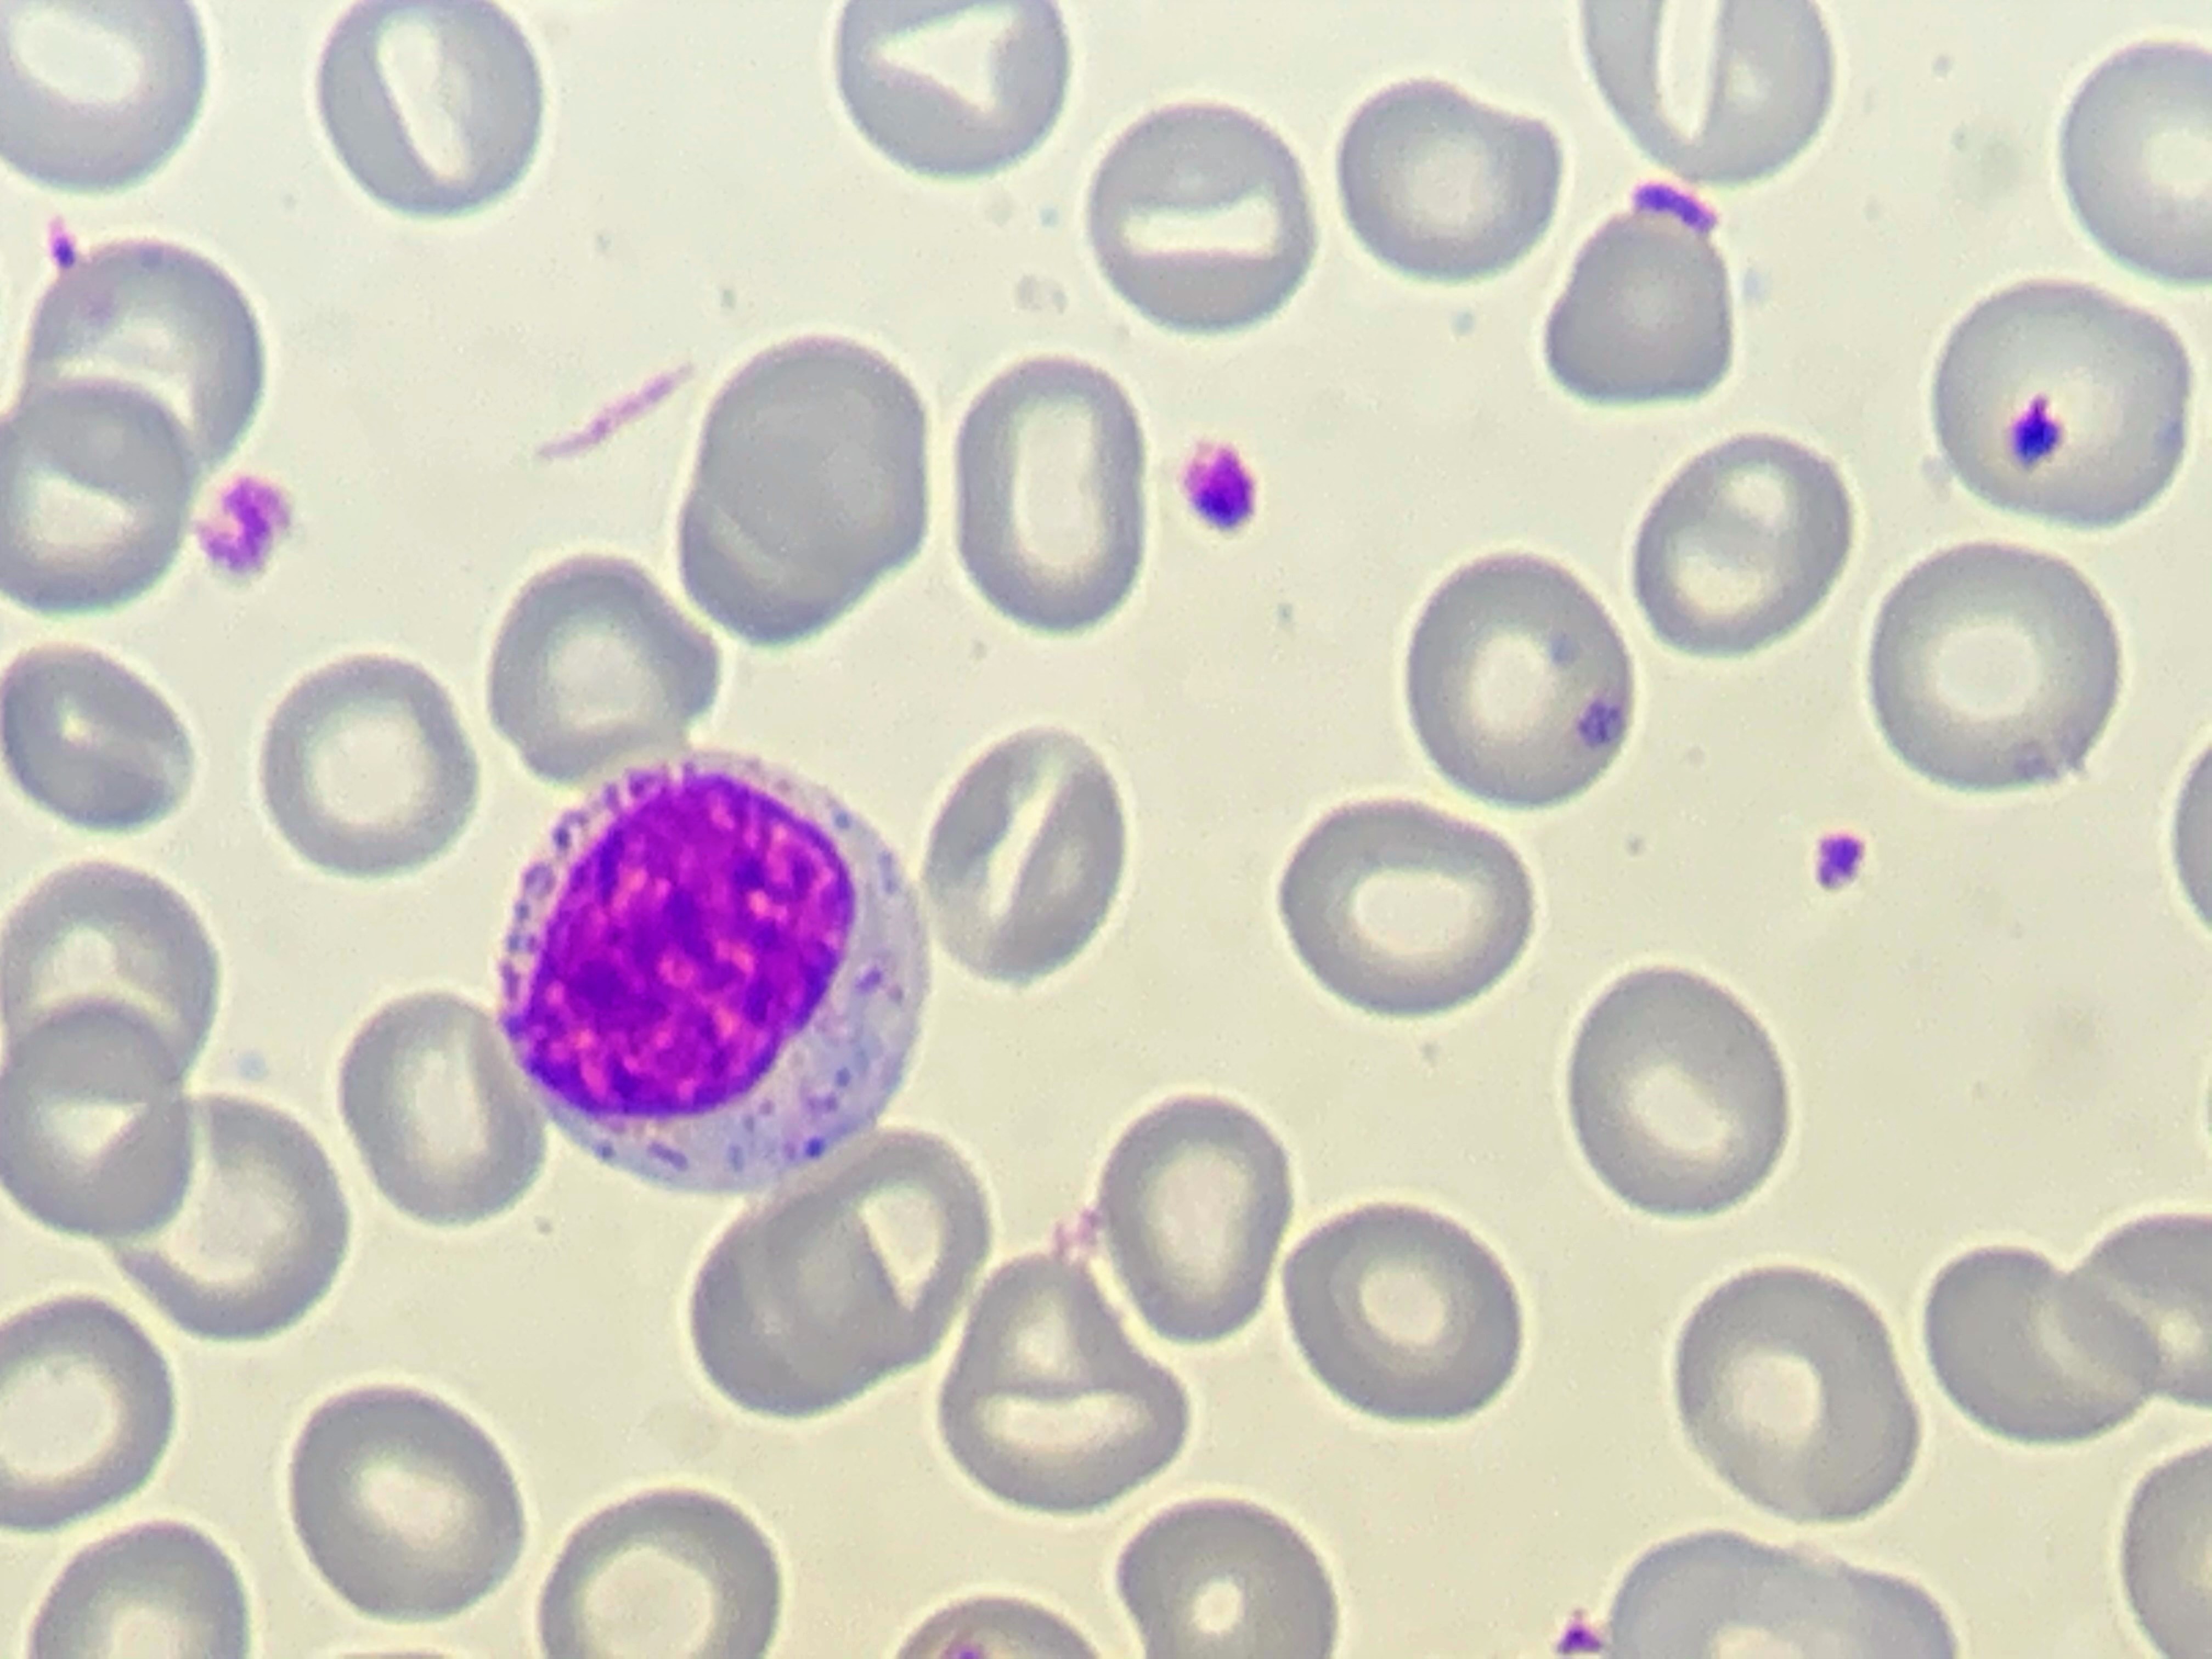
Cell type: PROMYELOCYTES